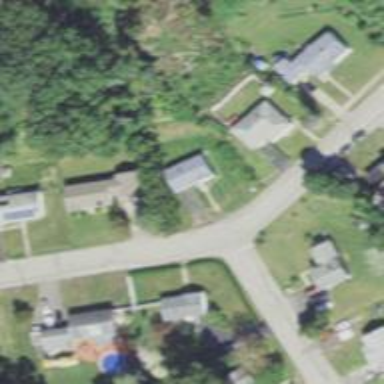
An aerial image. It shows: Residential driveway designated as service road.